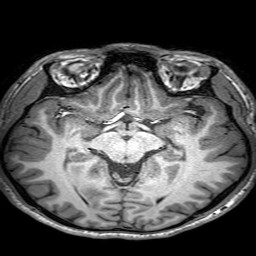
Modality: T1w
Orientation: coronal
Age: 22
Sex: male
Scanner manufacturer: philips
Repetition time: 0.008947 s
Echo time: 0.0046 s